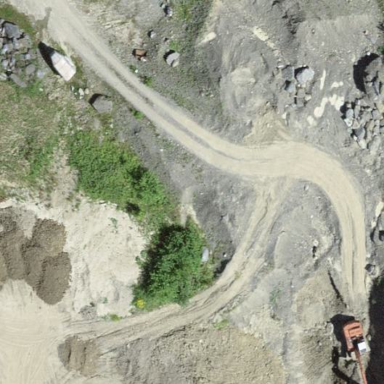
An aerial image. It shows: Quarry area.